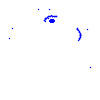
Particle: pion